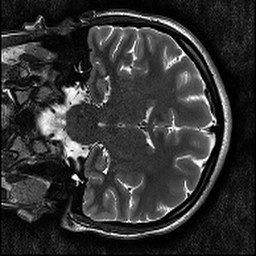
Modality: T2w
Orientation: coronal
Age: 20
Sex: female
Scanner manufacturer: siemens
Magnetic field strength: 3 T
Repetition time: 11.39 s
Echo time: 0.09 s